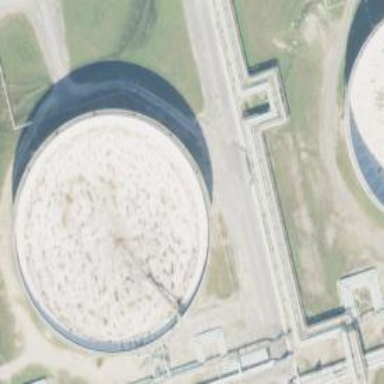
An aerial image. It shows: Storage tank which is man-made.